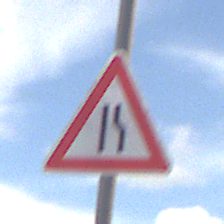
Verkehrszeichen: EinseitigVerengteFahrbahnRechts
Umgebung: Outdoor, Nature
Tageszeit: Midday
Wetter: PartlyCloudy
Licht: Natural
Jahreszeit: NotSpecified
Kontrast: HighContrast